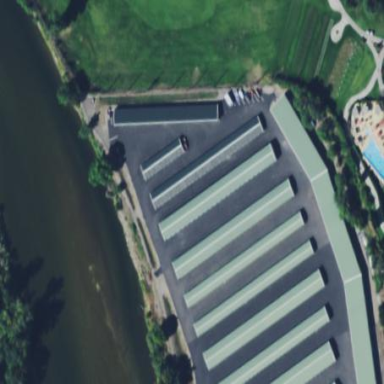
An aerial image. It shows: Building used for storage rental.